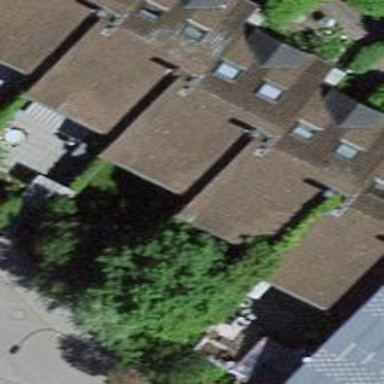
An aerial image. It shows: Detached building.